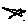
Label: star